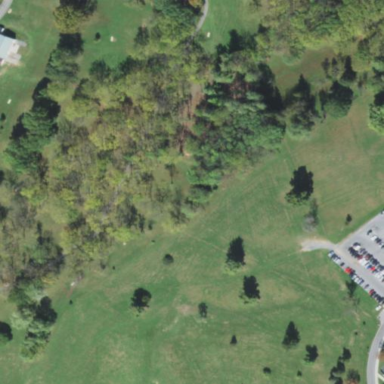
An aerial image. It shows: Disc golf course designed for leisure and sport.